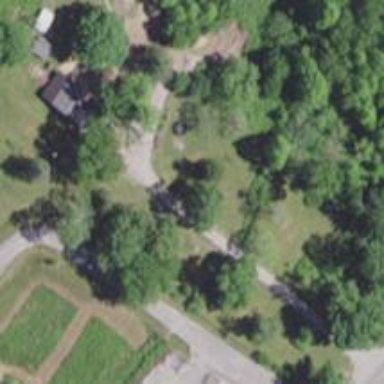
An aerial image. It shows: Driveway.